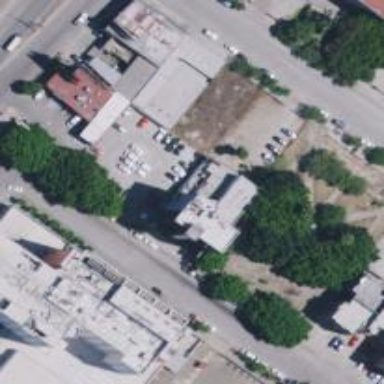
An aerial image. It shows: Clinic.